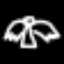
Label: angel